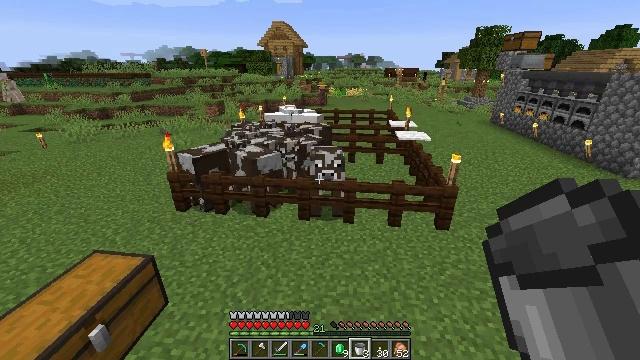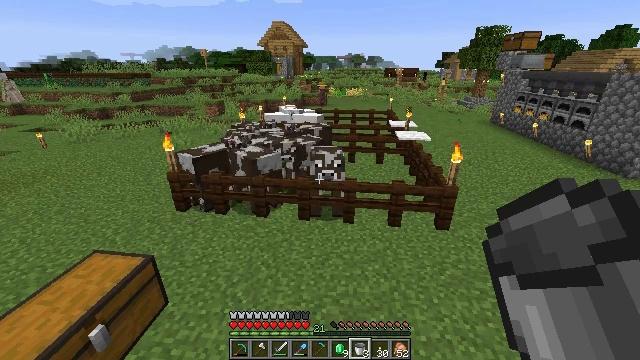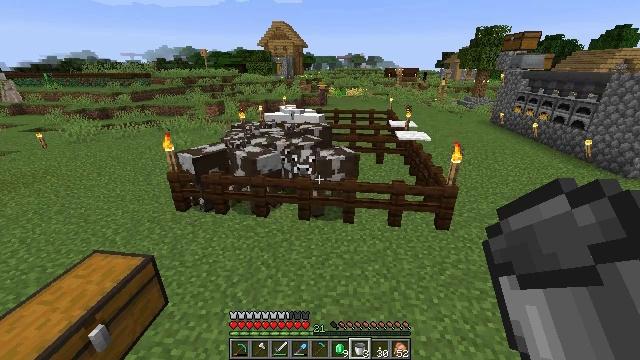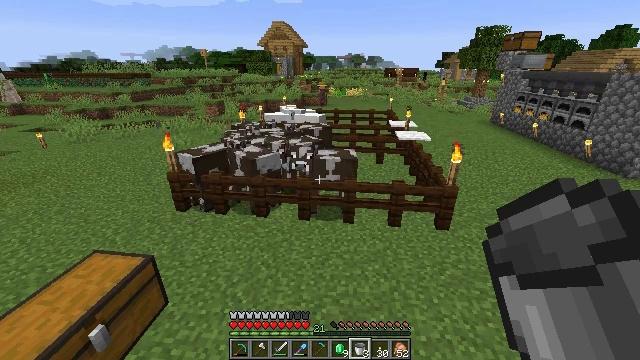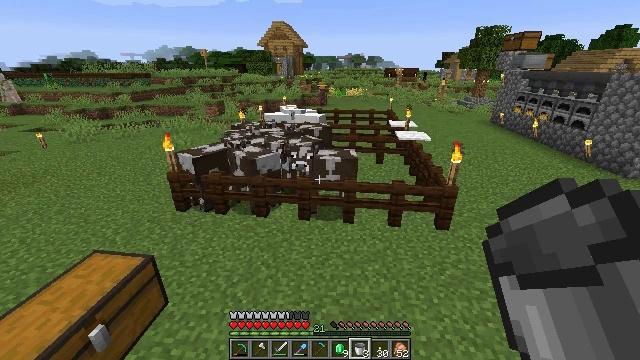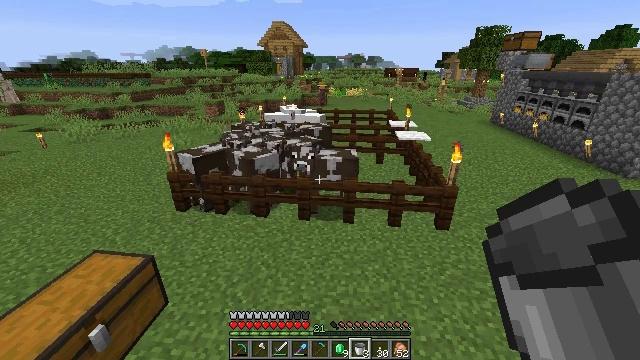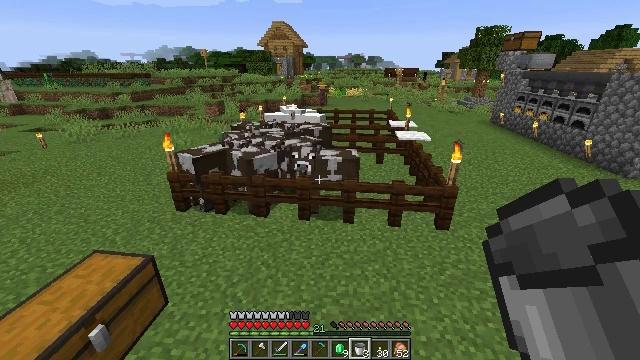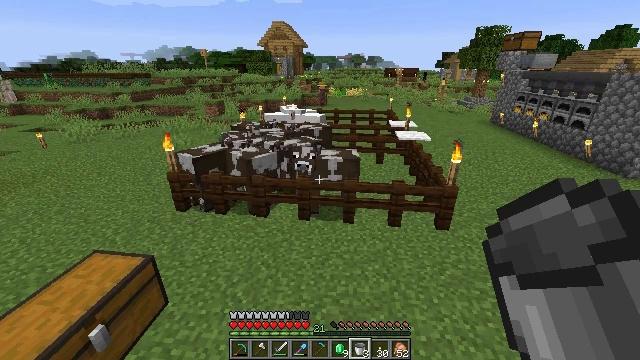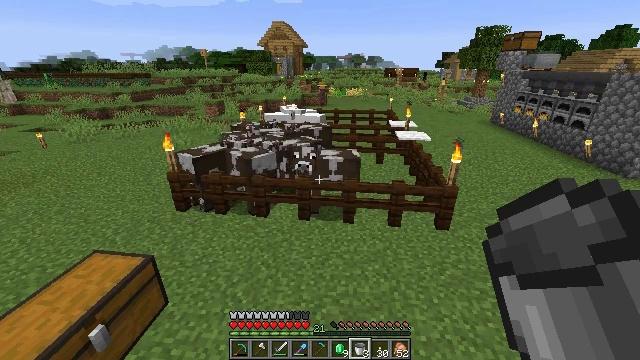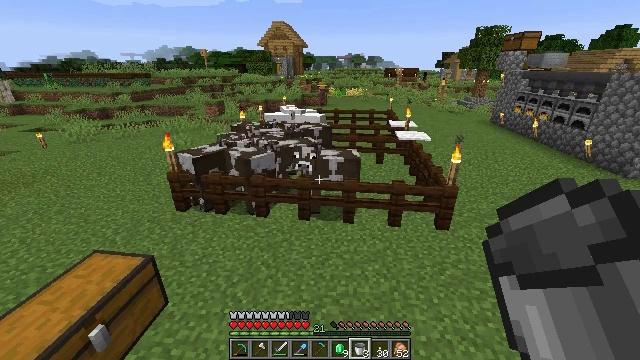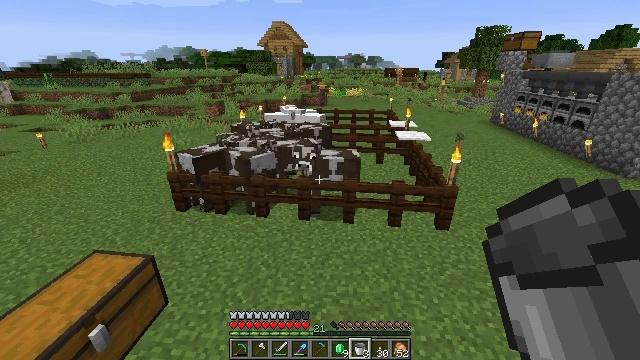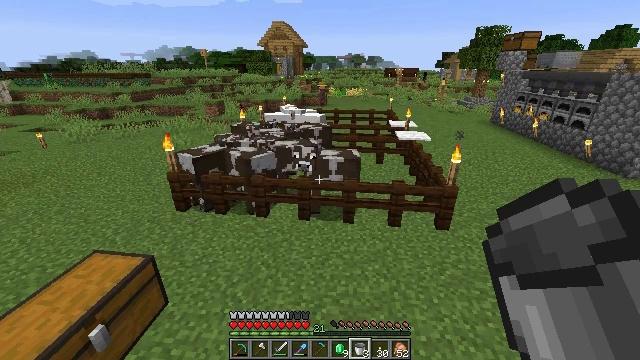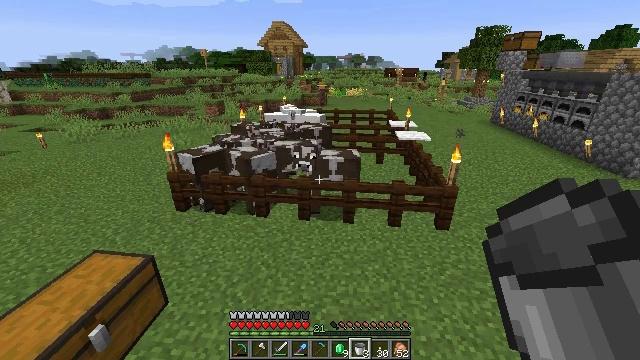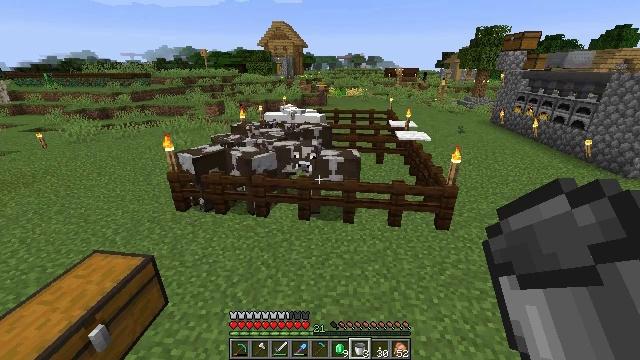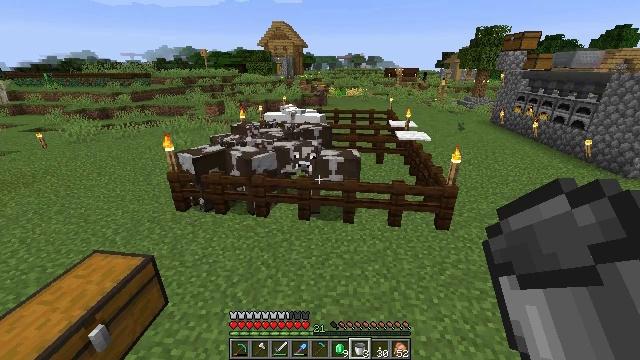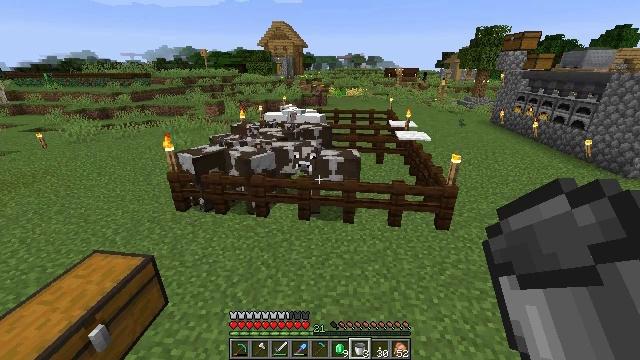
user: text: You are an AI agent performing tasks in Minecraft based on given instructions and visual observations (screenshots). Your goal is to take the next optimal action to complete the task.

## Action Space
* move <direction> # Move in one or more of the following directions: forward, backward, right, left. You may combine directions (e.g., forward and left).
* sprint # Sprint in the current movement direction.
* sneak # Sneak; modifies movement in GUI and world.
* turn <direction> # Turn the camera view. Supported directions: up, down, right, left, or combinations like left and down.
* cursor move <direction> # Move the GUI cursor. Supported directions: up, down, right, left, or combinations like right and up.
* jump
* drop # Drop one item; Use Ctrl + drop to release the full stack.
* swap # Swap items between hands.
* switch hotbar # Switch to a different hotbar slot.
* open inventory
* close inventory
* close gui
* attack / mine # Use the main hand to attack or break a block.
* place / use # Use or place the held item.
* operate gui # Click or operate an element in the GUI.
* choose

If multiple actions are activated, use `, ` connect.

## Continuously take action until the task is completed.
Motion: motion action
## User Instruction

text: Craft gold nugget.
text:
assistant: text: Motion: no_op
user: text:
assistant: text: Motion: no_op
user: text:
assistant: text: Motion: no_op
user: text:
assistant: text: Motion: no_op
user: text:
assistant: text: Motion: no_op
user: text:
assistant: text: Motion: no_op
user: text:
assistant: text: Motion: no_op
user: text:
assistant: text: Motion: no_op
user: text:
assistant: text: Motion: no_op
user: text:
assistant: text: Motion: no_op
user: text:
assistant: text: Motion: no_op
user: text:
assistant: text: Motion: no_op
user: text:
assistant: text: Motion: no_op
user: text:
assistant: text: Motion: no_op
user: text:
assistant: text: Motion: no_op
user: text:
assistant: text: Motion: no_op
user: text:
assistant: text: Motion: no_op
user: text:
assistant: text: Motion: no_op
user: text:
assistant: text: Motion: no_op
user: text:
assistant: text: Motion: no_op
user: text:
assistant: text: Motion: no_op
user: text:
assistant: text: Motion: no_op
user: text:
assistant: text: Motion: no_op
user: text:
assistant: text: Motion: no_op
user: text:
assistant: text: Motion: no_op
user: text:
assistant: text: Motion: no_op
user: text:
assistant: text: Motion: no_op
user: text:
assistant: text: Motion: no_op
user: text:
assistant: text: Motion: no_op
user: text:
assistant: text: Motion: no_op